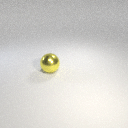
large yellow metal sphere